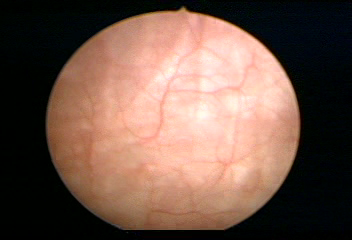
Modality: WLC
Class: Normal mucosa
Bladder cancer association: No